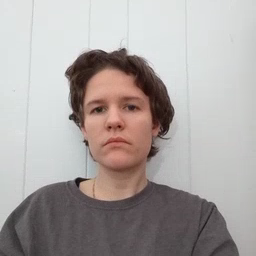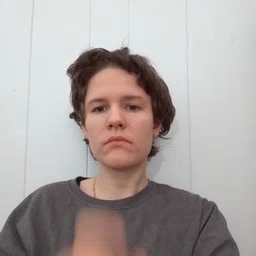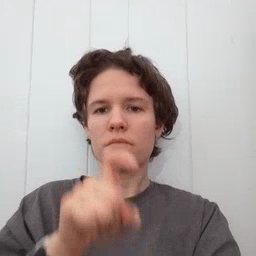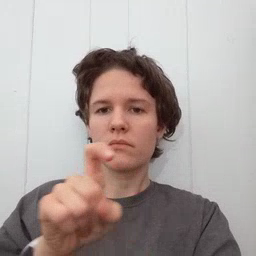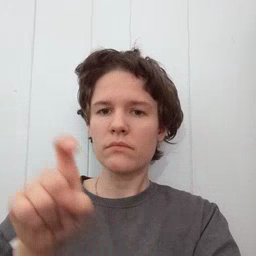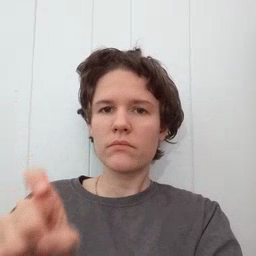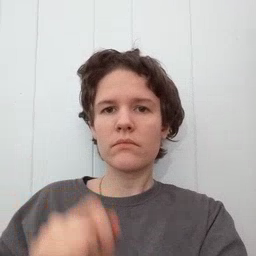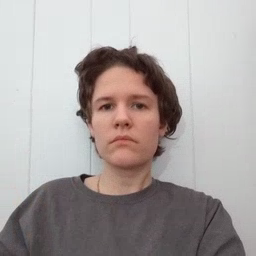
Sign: closet